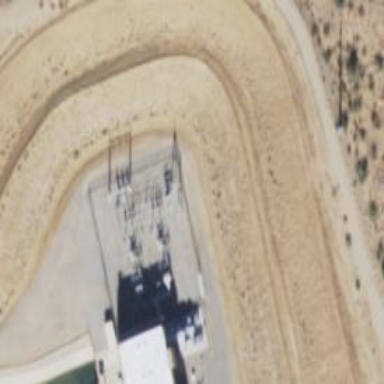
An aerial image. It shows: Switch for power supply.